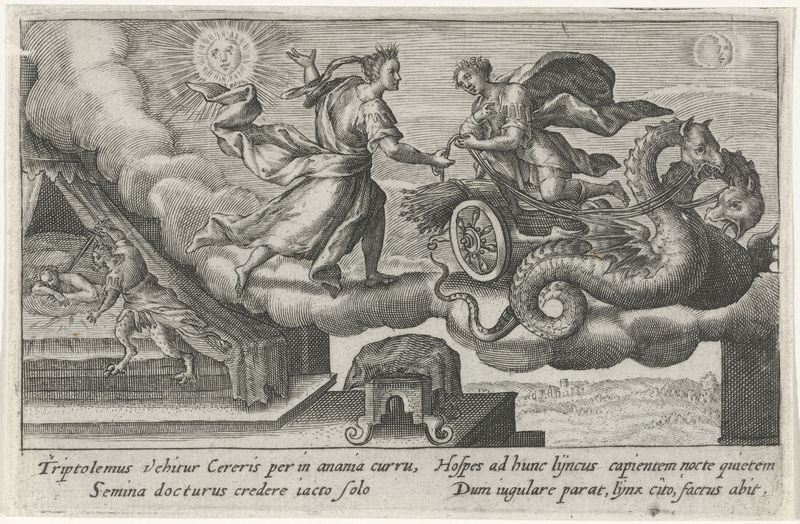
Titel: Triptolemus ontvangt de wagen van Ceres
Künstler: Crispijn van de (I) Passe
Standort: Amsterdam
Institution: Rijksmuseum
Schlagwörter: himmel, schlaf, weiß, wolken, frauen, menschen, frau, nacht, schwarz, wolke, mord, tod, tot, bild, horizont, weite, hütte, sonne, blatt, engel, schrift, sommer, ernte, grafik, graphik, tag, hocker, rad, wagen, bett, stufe, stufen, frühling, mond, traum, druck, druckgraphik, druckgrafik, schraffur, schwarz weiß, radierung, stich, schwert, schlange, dämon, albtraum, götter, echse, töten, streitwagen, kupferstich, drachen, drache, zelt, cerberus, latein, wechsel, taufel